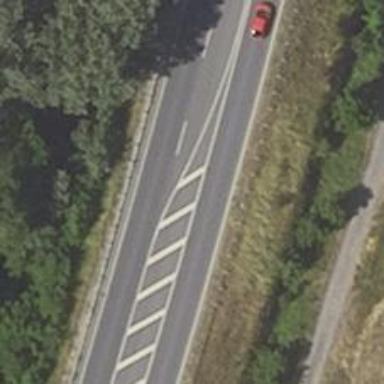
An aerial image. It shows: Asphalt motorway categorized as trunk road.